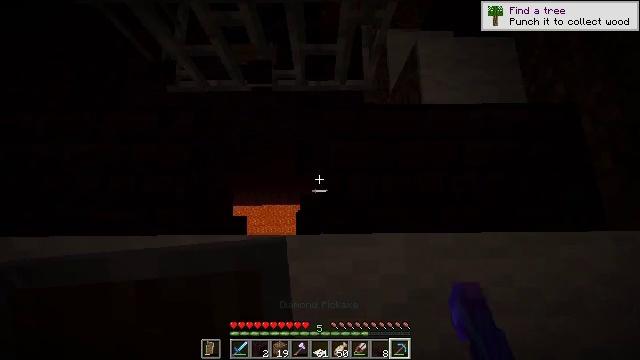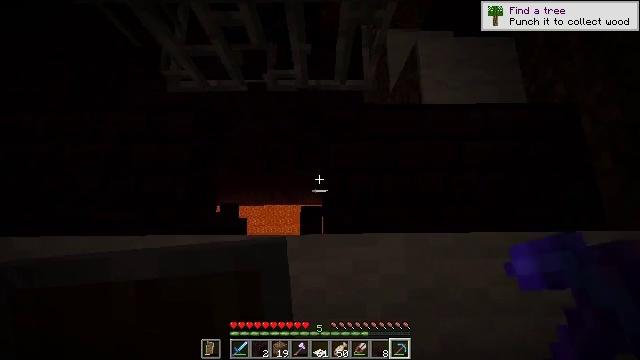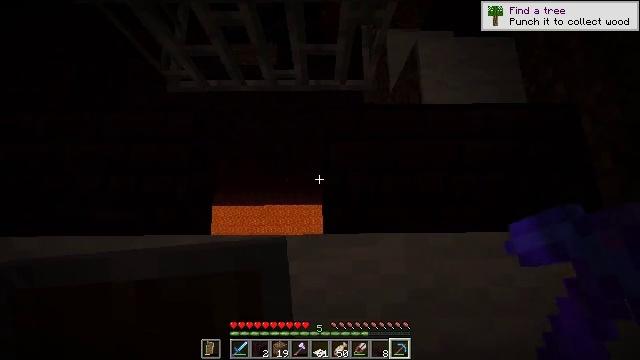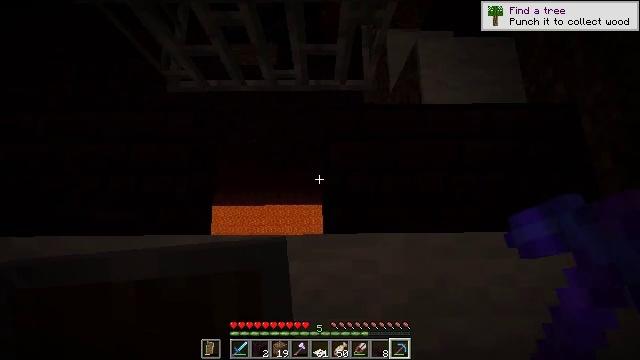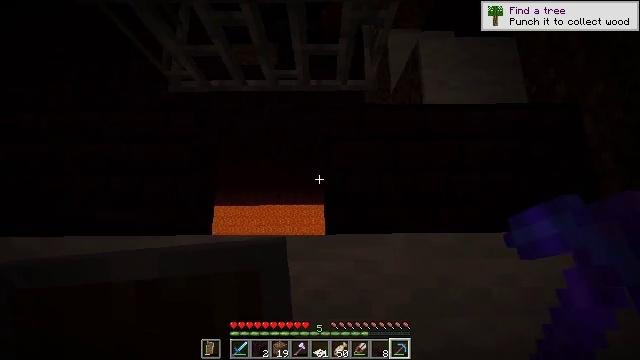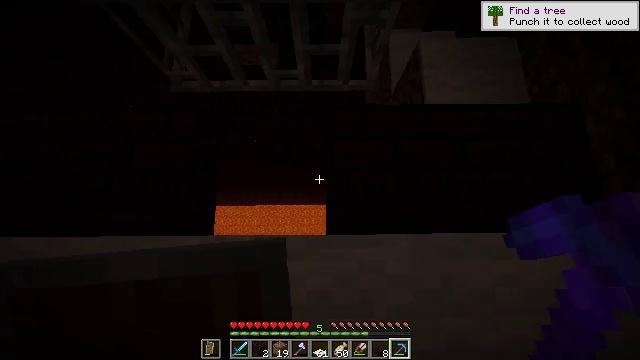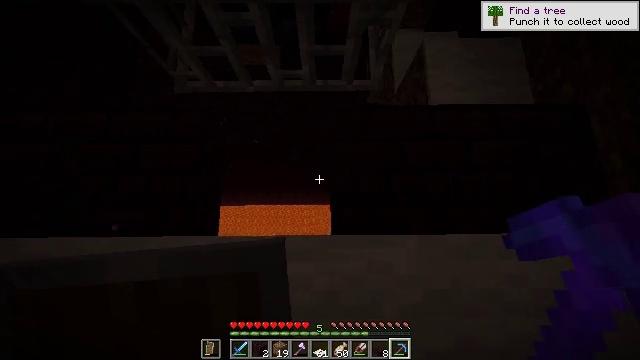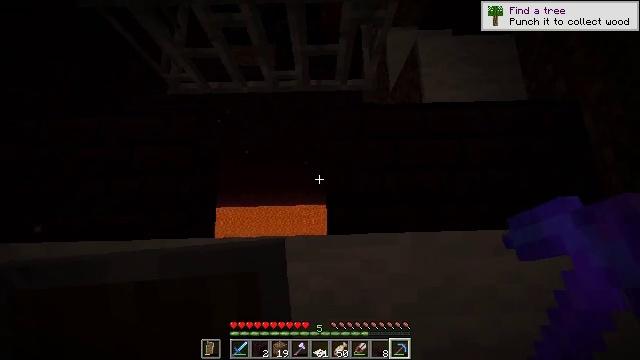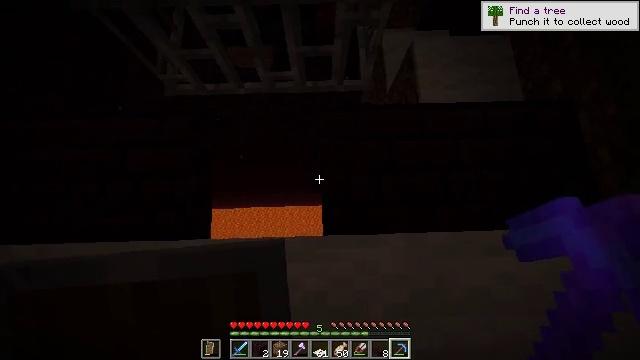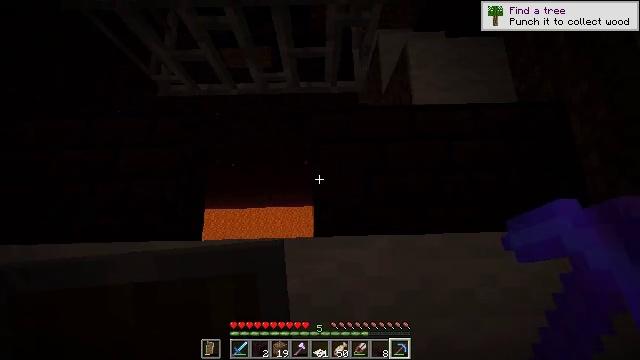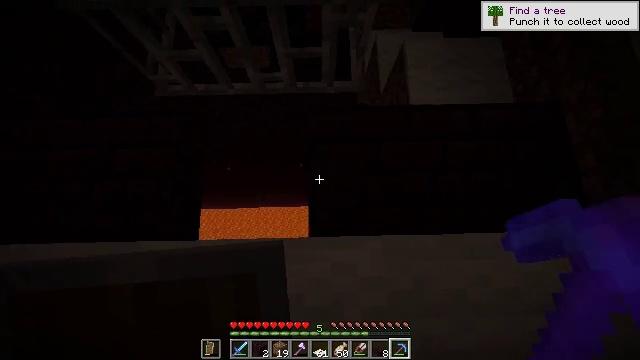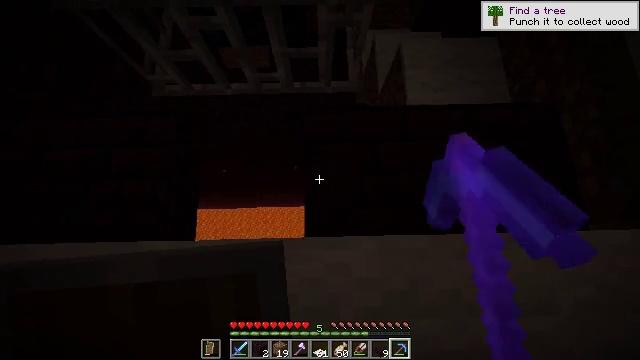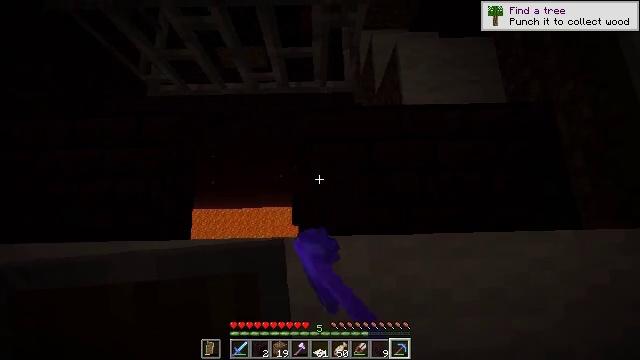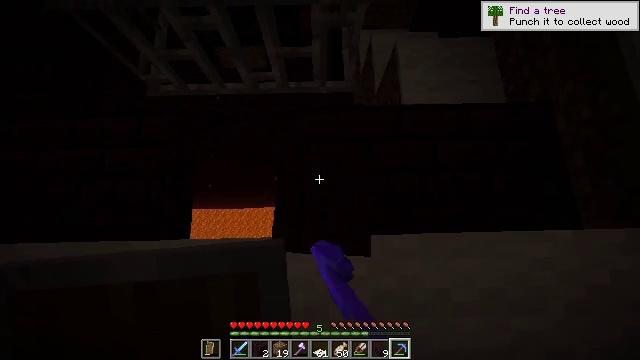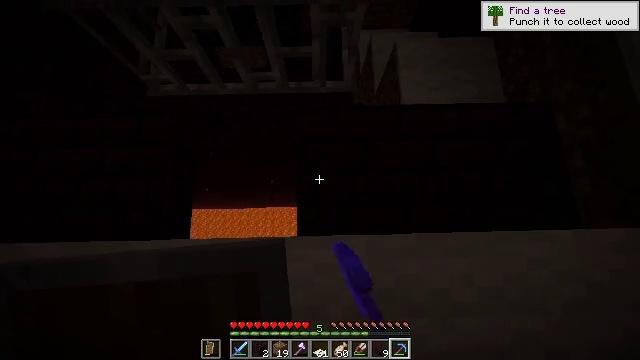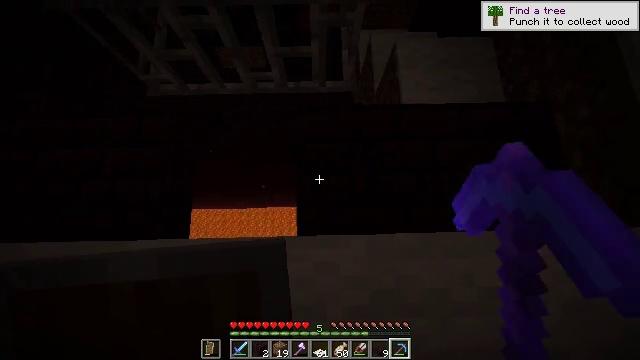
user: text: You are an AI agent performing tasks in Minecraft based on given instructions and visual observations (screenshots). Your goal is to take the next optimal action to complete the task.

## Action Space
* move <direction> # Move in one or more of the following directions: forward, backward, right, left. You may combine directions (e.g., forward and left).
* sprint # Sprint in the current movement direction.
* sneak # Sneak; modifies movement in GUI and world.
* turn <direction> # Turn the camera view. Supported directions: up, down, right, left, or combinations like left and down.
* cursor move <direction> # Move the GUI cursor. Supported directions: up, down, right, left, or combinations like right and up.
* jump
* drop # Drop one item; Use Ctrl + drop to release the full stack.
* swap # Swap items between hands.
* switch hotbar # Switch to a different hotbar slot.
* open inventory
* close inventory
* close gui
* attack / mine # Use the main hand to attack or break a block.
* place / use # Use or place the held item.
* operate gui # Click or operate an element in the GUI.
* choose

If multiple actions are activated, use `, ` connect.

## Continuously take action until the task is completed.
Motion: motion action
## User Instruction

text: Break the nether brick slab.
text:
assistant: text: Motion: sneak, attack / mine
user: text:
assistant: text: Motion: sneak, attack / mine
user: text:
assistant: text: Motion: sneak, attack / mine
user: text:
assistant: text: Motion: move left, sneak, attack / mine
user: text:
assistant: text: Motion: move left, sneak, attack / mine
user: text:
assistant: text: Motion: move right, sneak
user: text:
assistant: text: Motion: move right, sneak, turn right
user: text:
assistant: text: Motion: move right, sneak
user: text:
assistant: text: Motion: move right, sneak
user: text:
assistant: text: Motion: move right, sneak, attack / mine
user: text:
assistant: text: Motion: sneak, attack / mine
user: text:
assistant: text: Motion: sneak, attack / mine
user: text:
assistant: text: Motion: sneak, attack / mine
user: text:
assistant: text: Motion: sneak, attack / mine
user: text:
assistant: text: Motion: sneak, attack / mine
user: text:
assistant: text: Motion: sneak, attack / mine
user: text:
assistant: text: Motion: move left, sneak, attack / mine
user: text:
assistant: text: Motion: move left, sneak, attack / mine
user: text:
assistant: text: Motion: move left, sneak, attack / mine
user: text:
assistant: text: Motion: move left, sneak, attack / mine
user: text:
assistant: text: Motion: move left, sneak
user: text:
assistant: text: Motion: move left, sneak
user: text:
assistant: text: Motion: move left, sneak
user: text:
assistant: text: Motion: move left, sneak
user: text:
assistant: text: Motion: move left, sneak
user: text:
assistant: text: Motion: move left, sneak
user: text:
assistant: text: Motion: move left, sneak
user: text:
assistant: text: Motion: move left, sneak
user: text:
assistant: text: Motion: move left, sneak
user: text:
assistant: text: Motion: move left, sneak